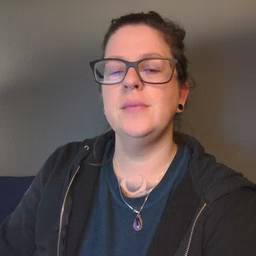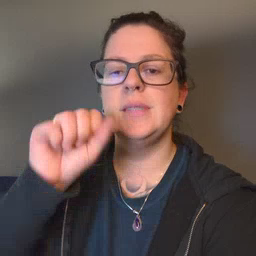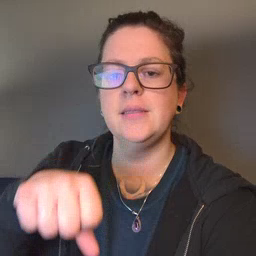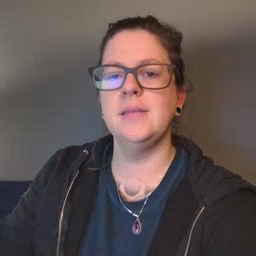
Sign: yes